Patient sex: F
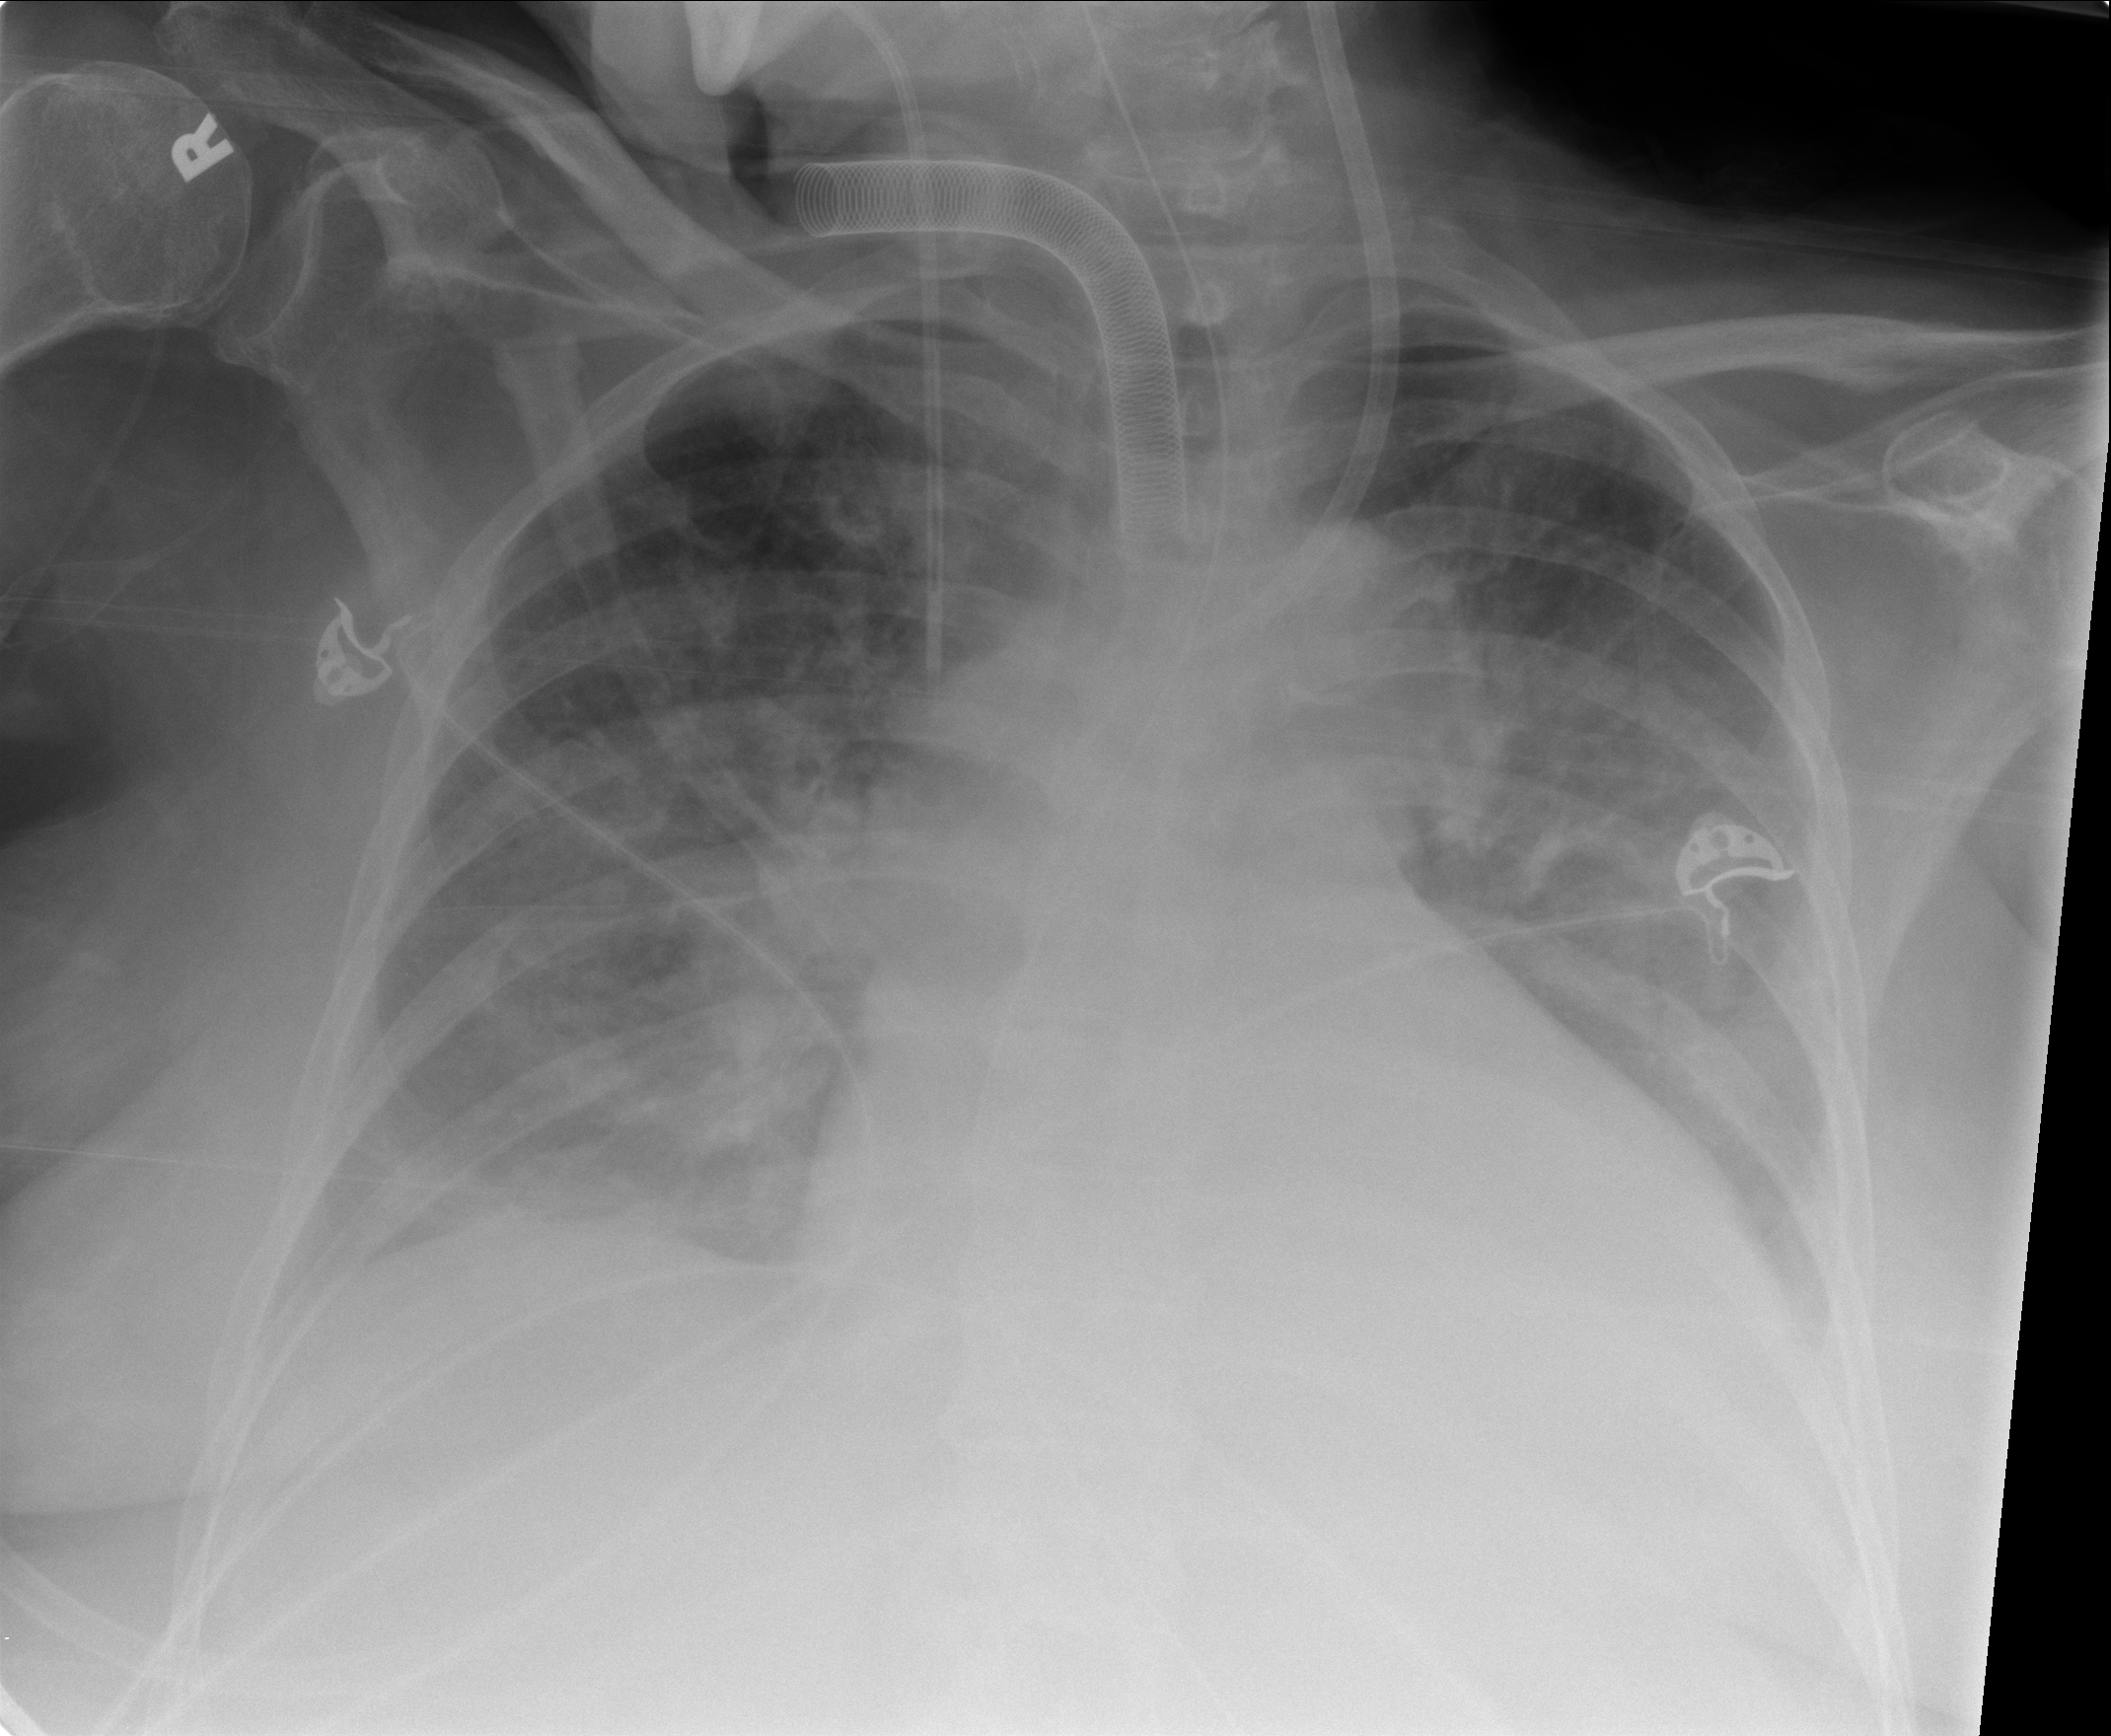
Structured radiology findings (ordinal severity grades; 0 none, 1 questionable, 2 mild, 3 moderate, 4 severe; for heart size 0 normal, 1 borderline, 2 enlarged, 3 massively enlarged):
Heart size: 2
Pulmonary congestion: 0
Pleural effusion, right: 1
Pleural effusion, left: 1
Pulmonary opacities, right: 2
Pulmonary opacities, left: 0
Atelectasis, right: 1
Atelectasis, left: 1